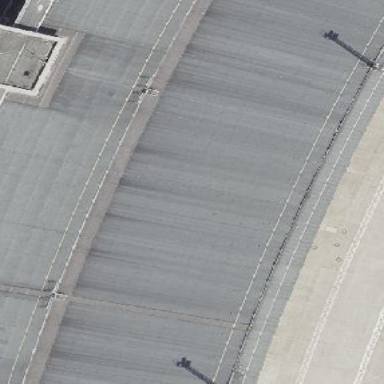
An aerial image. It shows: Hangar building with flat black roof.